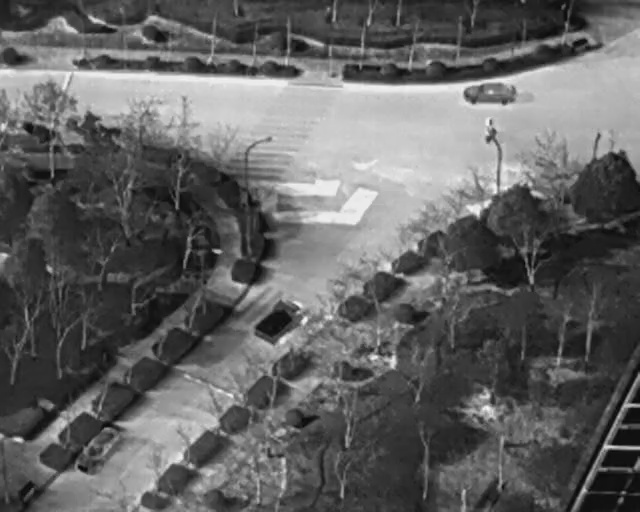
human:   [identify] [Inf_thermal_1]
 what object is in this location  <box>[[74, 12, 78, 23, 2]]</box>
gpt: <ref>1 medium car at the top right</ref>

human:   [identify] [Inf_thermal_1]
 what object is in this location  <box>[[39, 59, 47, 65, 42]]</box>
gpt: <ref>1 medium othervehicle at the center</ref>